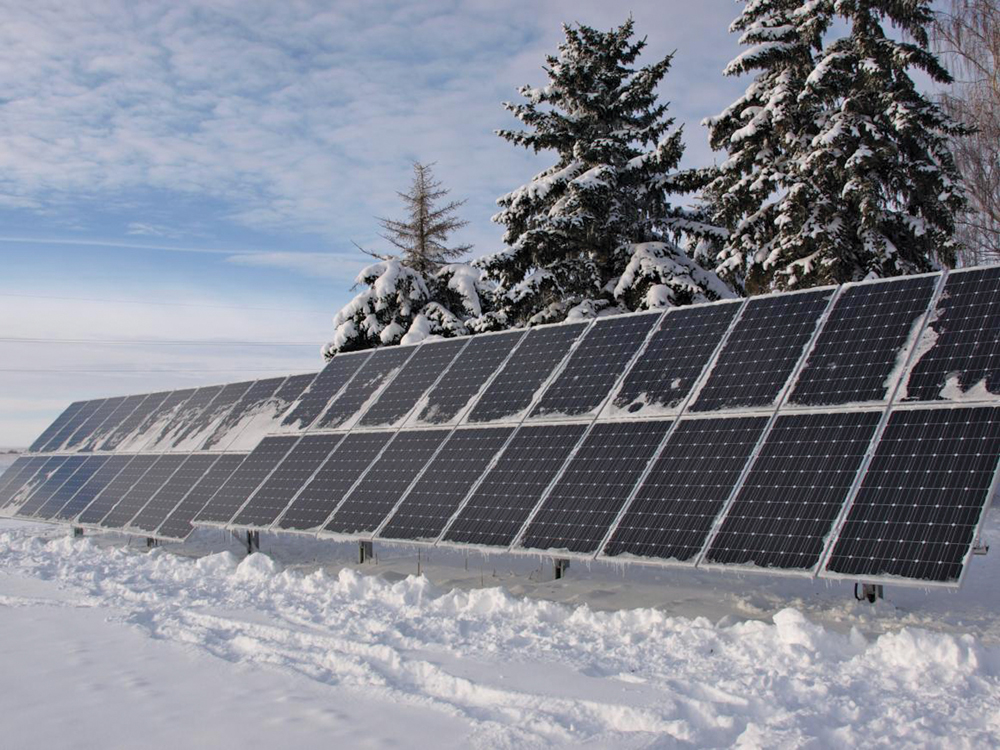
Label: Snow-Covered